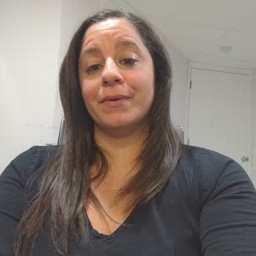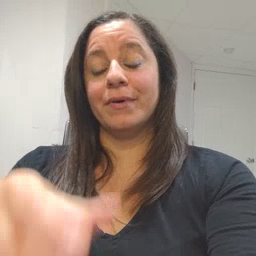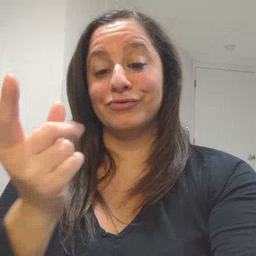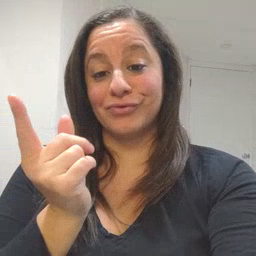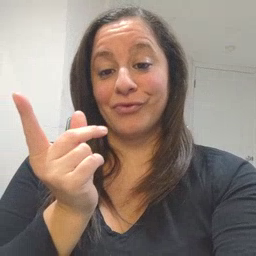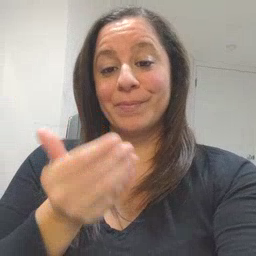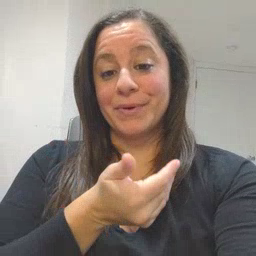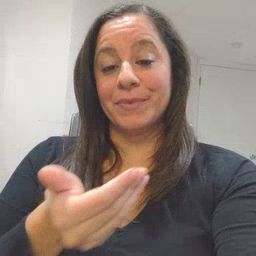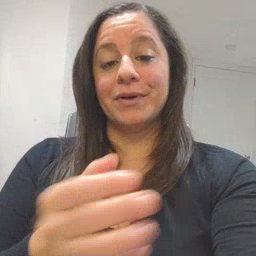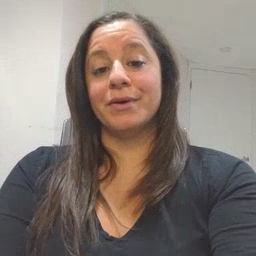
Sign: puppy